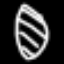
Label: leaf